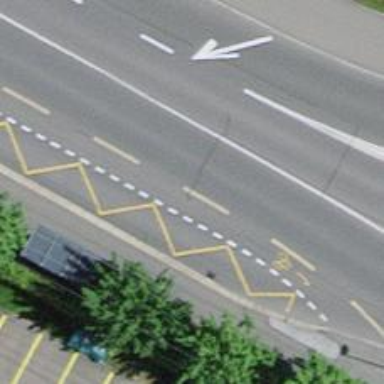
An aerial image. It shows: Bus stop with designated public transport stop position.